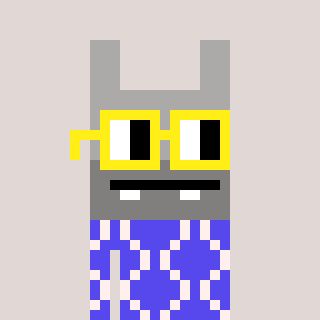
a pixel art character with square yellow glasses, a rabbit-shaped head and a computerblue-colored body on a warm background